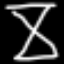
Label: hourglass